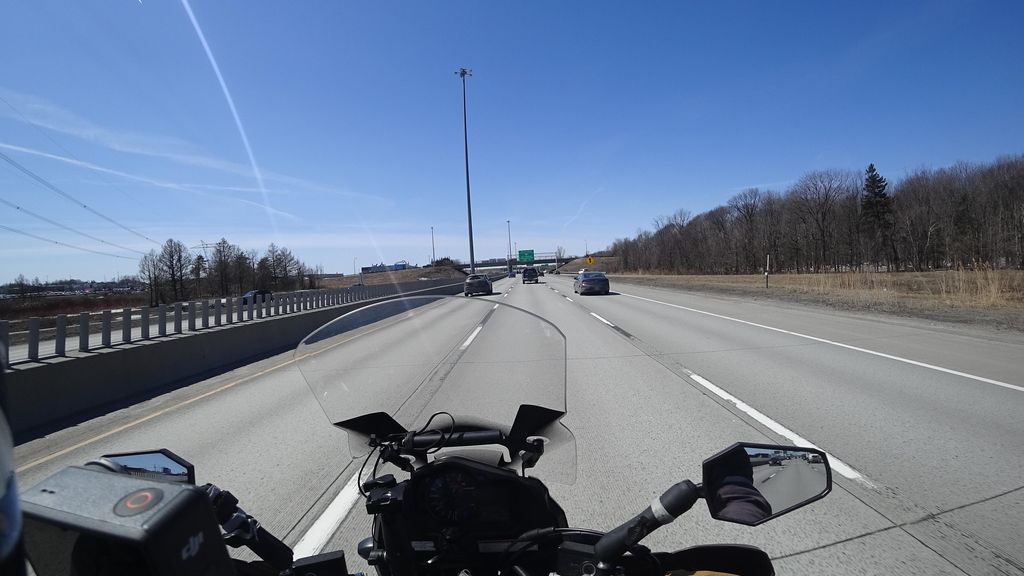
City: quebec_city